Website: home-depot
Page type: payment
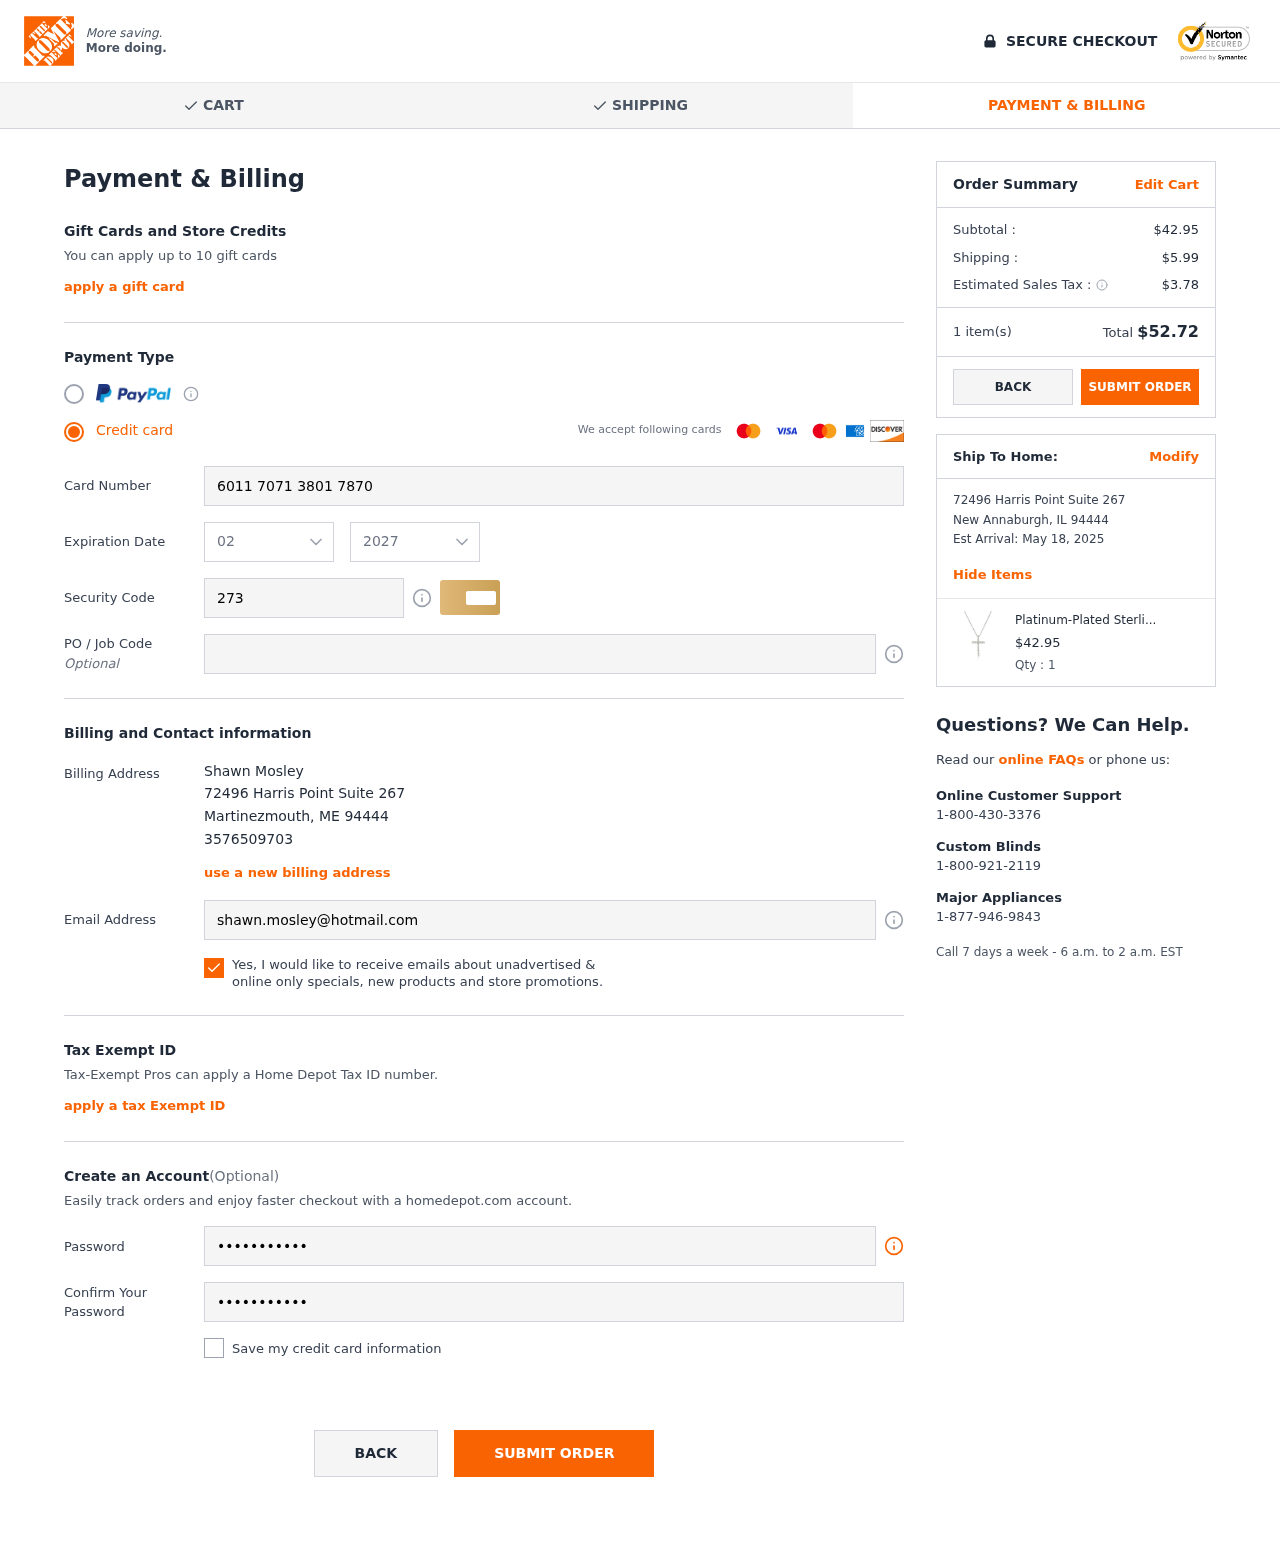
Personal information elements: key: PII_CARD_CVV
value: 273
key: PII_CARD_EXPIRY_MONTH
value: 02
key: PII_CARD_EXPIRY_YEAR
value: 27
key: PII_CARD_NUMBER
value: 6011 7071 3801 7870
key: PII_CITY
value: Martinezmouth
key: PII_CITY2
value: New Annaburgh
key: PII_EMAIL
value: shawn.mosley@hotmail.com
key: PII_FULLNAME
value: Shawn Mosley
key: PII_PHONE
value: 3576509703
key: PII_POSTCODE
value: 94444
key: PII_POSTCODE2
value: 94444
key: PII_STATE_ABBR
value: ME
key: PII_STATE_ABBR2
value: IL
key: PII_STREET
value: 72496 Harris Point Suite 267
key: PII_STREET2
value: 72496 Harris Point Suite 267
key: PII_POSTCODE_FULL
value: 94444
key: PII_POSTCODE_NUMERIC
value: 94444
Product elements: key: PRODUCT1_NAME
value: Platinum-Plated Sterling Silver Cross Pendant Necklace set with Swarovski Zirconia (2 cttw), 18"
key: PRODUCT1_PRICE
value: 42.95
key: PRODUCT1_QUANTITY
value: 1
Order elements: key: ORDER_SUBTOTAL
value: $42.95
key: ORDER_SHIPPING_COST
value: $5.99
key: ORDER_TAX
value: $3.78
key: ORDER_NUM_ITEMS
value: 1 item(s)
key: ORDER_TOTAL
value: $52.72
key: ORDER_DELIVERY_DATE
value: May 18, 2025